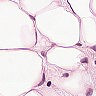
Metastatic tissue present: yes